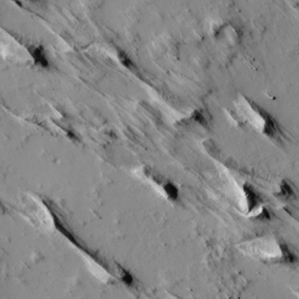
Label: non_frost